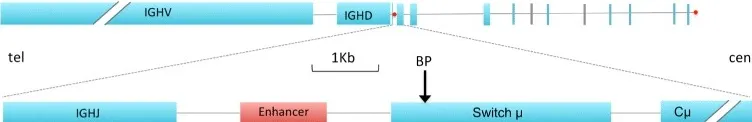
Translocation breakpoints and derivative chromosome composition. Horizontal gray arrows indicate the transcriptional direction of the depicted genes. Vertical black arrows indicate breakpoints (BP). A; Breakpoint region on chromosome 12. The breakpoint took place 86.5 kb distal of the ASCL1 gene.
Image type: chart (chart)